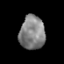
Tissue: prostate
Cell type: T cells
Senescence score: 0.813
Nuclear area (px): 829
Mean DAPI intensity: 131.331